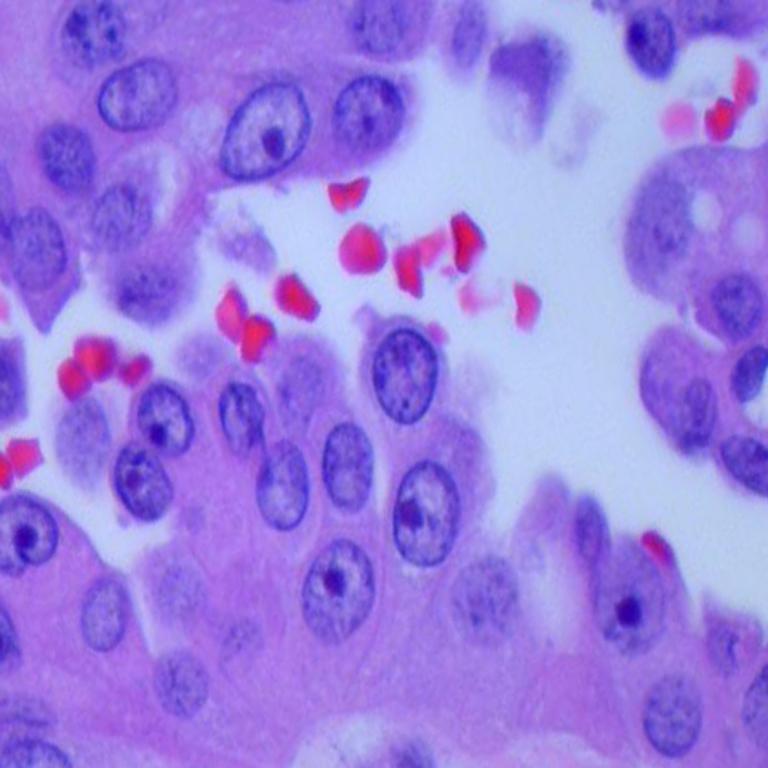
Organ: lung
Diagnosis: adenocarcinomas